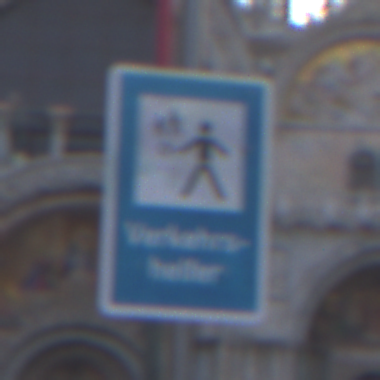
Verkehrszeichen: Verkehrshelfer
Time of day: SunriseSunset
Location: Outdoor (Urban)
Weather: PartlyCloudy
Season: NotSpecified
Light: Natural